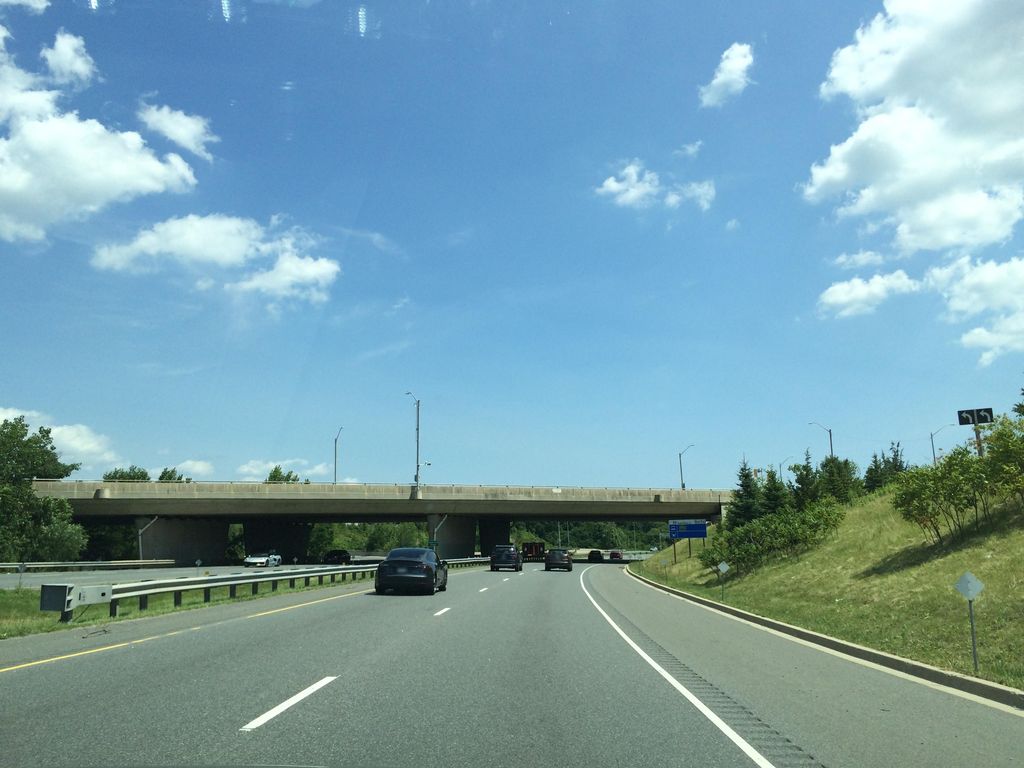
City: hamilton